Field crop: maize
Growth stage: 2
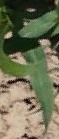
Species: maize